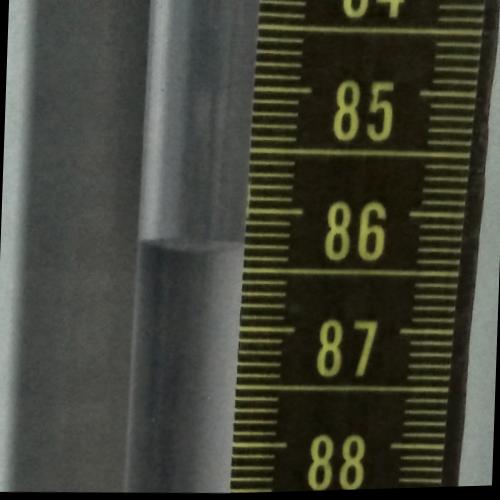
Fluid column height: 86.3 cm